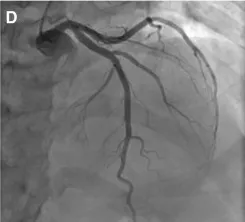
Coronary angiography on day 2 revealed nonobstructive coronary arteries in the LAD.
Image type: radiology (x_ray)